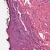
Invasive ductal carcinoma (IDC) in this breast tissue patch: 0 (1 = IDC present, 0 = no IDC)